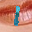
Label: 1